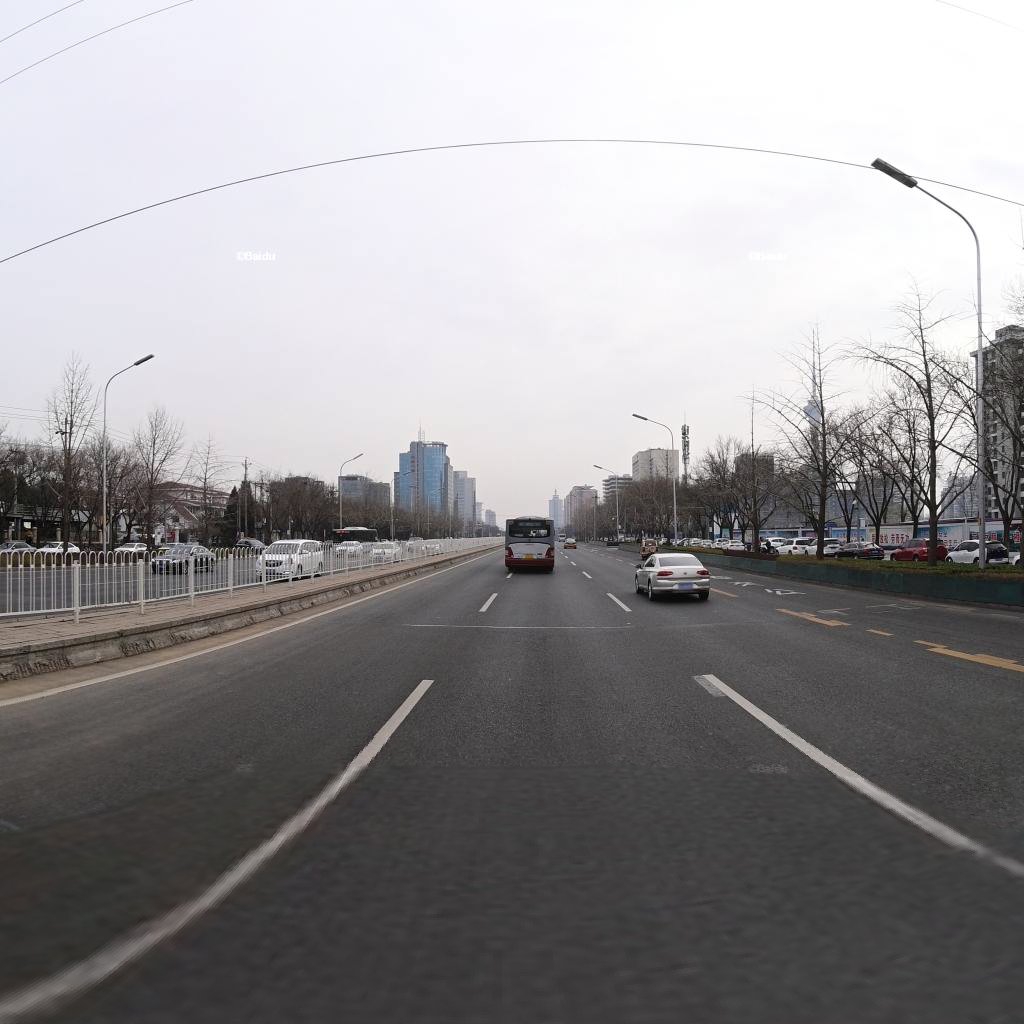
Region: Haidian
Road damage annotations: transverse patch